Question: I have problem using class base with pure virtual method.
The method should be virtual.
I get this error:
'''
Error: object of abstract class type "Membro" is not allowed: function "Membro::mensalidade" is a pure virtual function
'''

Anyone can help?
Thanks!
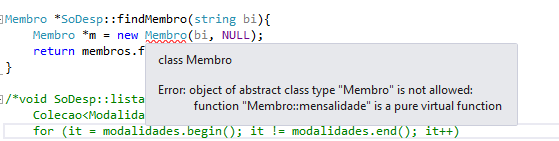
Answer: The problem is clear from the error message: you may not instantiate an object of an abstract class.
However it seems that there is no need to create an object of the abstract class in the function you showed. As I have understood the function searches an object with the given string bi. You could use a lambda expression in some search method.
That is the problem is that the design of the function is incorrect.
To get more exact answer you should show the function and what is the type of membros.